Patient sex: F
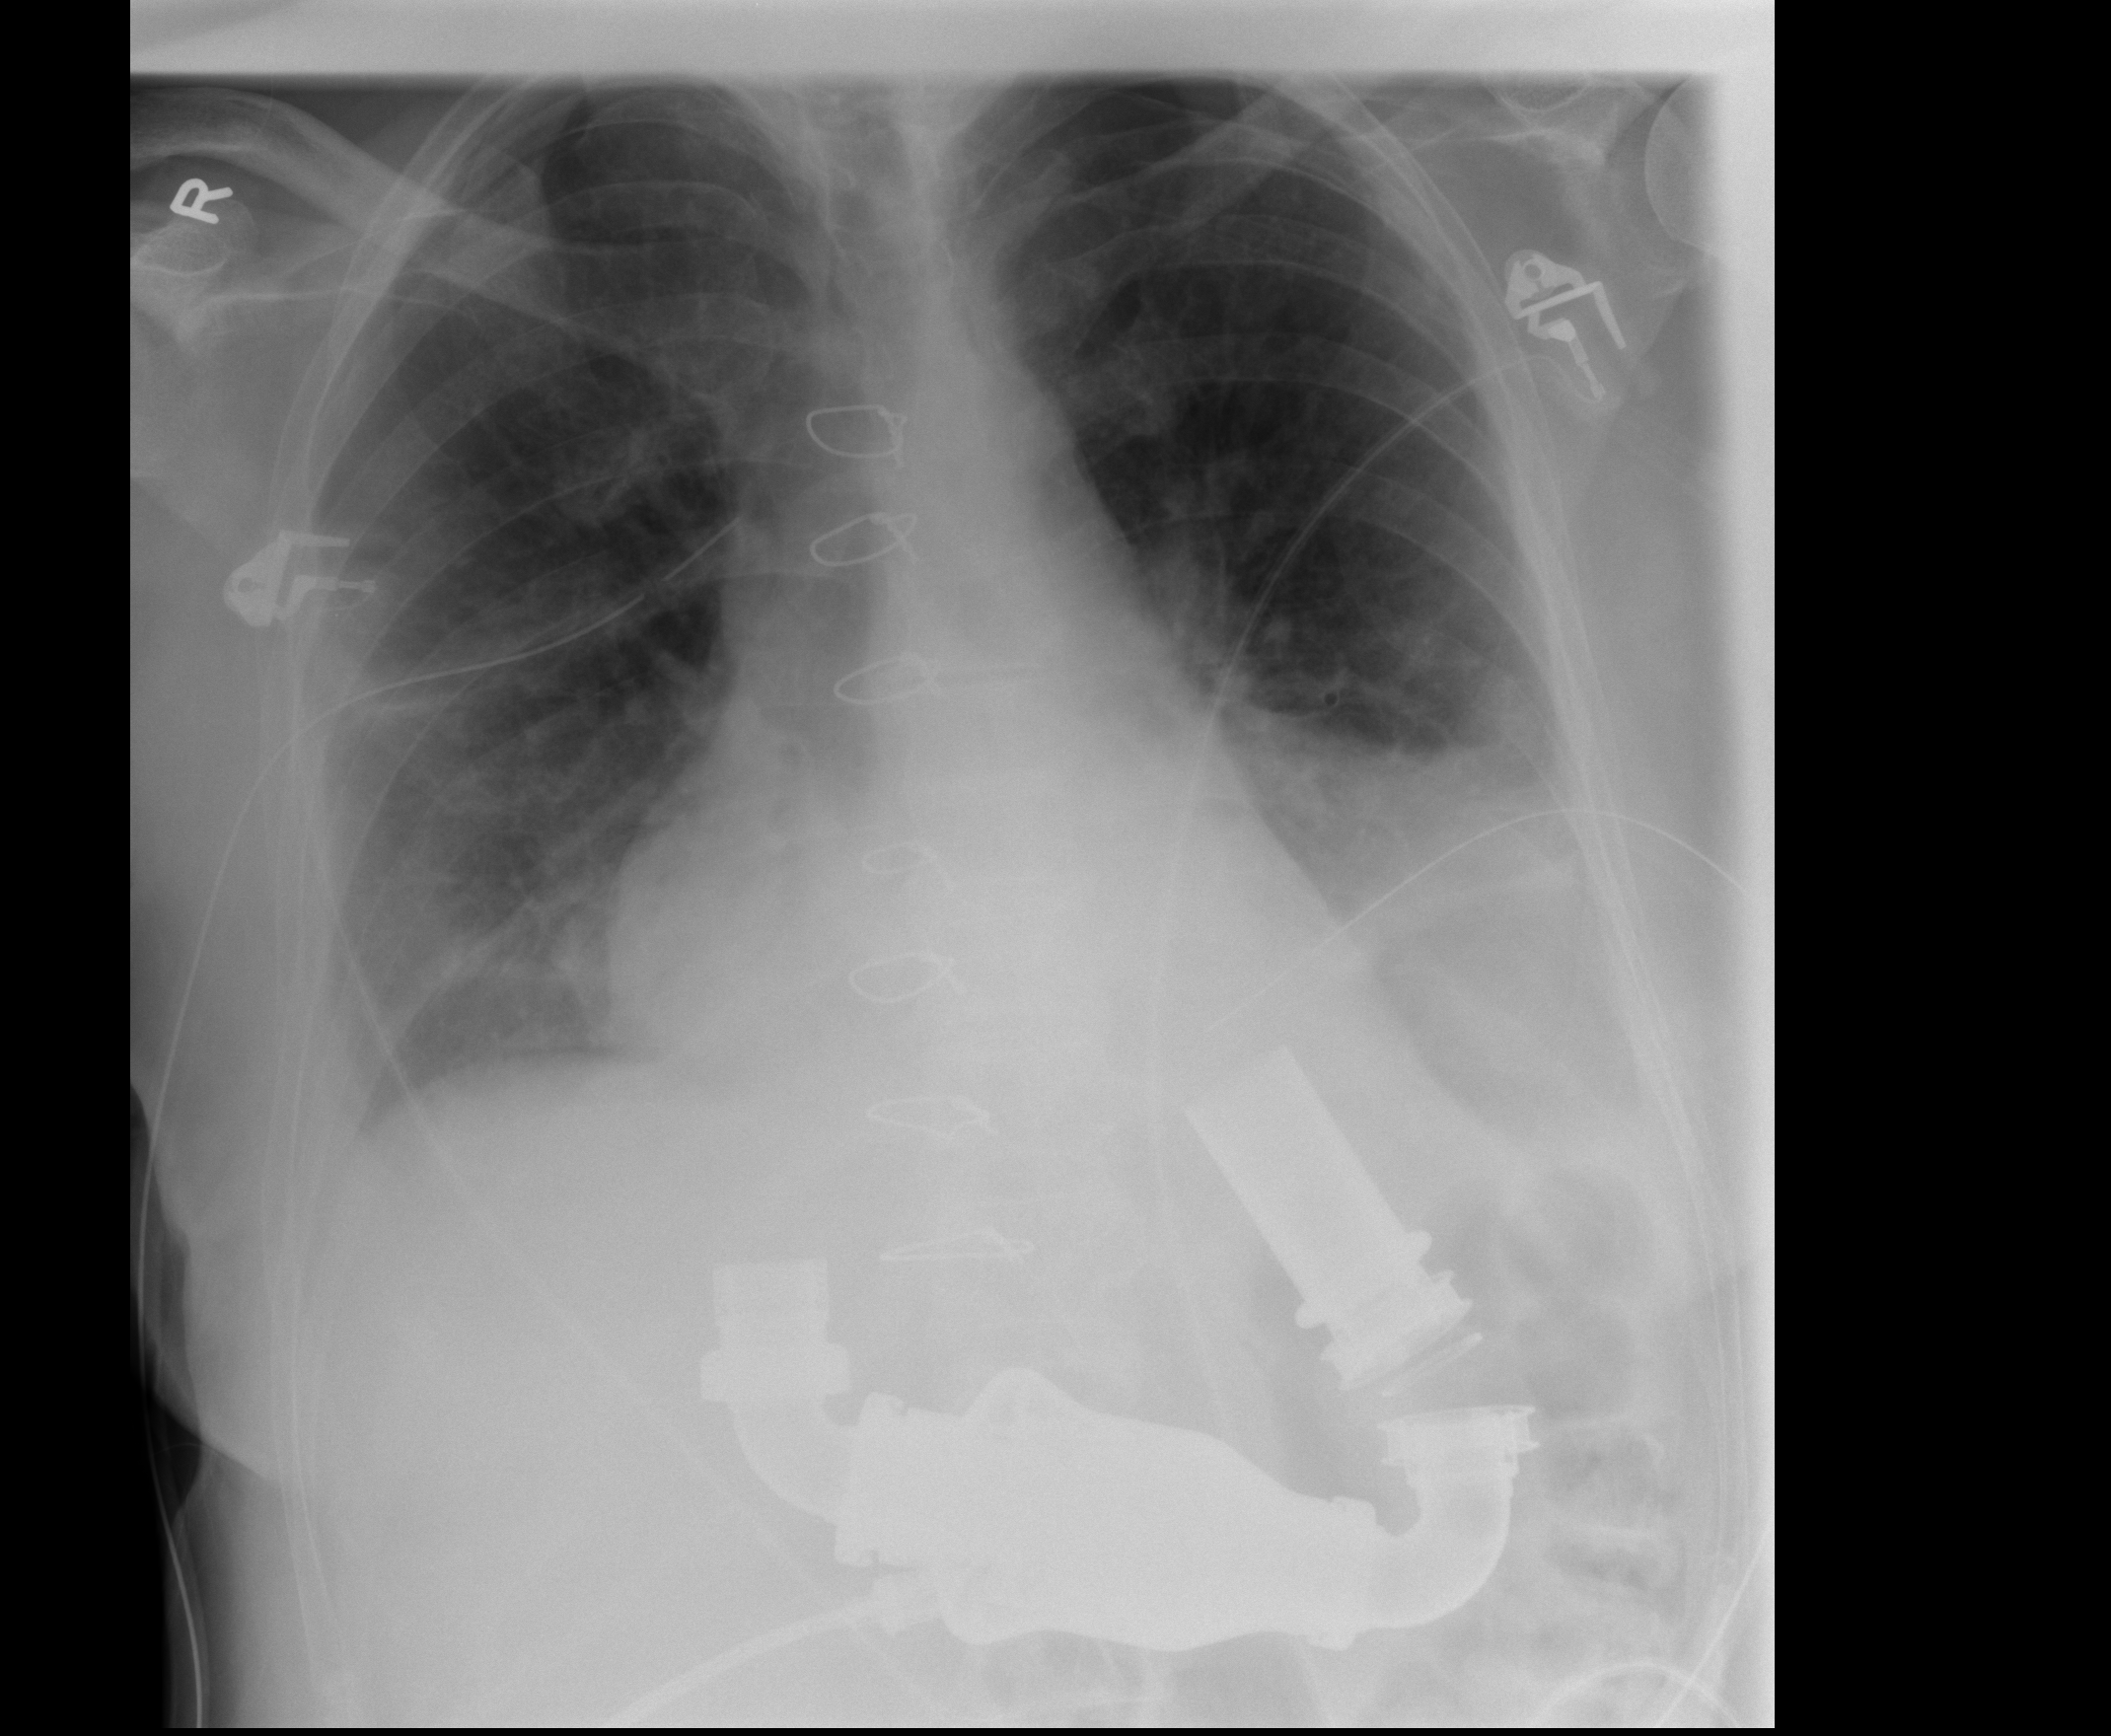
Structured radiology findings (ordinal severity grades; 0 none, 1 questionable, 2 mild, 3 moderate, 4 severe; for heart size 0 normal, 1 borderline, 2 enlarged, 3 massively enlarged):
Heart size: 2
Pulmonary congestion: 1
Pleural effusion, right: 2
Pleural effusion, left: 2
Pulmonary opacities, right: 2
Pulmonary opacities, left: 3
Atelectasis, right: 2
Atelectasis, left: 3